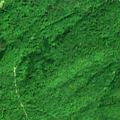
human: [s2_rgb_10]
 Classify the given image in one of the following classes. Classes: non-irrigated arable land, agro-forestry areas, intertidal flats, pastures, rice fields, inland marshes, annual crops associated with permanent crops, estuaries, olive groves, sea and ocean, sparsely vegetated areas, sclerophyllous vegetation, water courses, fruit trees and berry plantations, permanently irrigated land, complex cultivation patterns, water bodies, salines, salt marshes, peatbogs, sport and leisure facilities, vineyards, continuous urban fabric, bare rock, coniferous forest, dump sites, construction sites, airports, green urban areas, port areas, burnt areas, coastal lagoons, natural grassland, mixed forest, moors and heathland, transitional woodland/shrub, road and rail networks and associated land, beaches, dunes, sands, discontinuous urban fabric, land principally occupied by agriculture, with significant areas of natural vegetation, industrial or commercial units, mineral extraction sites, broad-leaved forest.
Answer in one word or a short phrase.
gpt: broad-leaved forest, mixed forest